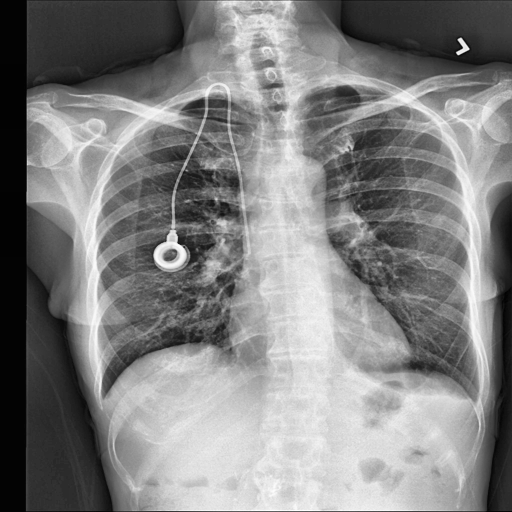
Finding: NORMAL